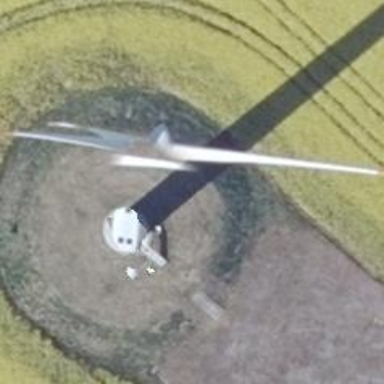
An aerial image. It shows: Wind turbine generating power.